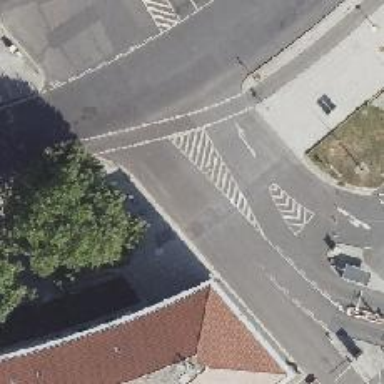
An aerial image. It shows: Unmarked crossing on footway.